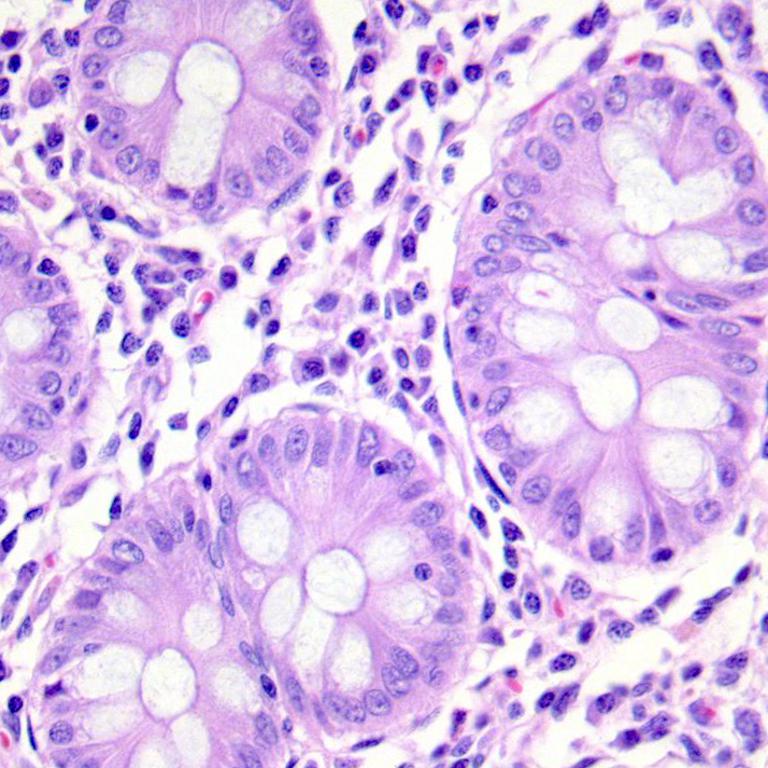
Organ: colon
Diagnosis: benign